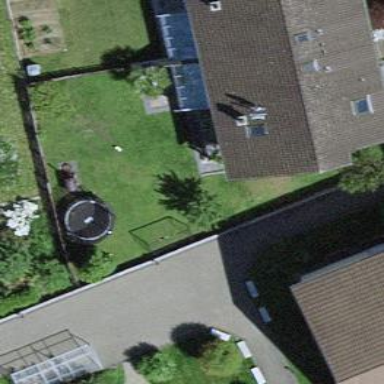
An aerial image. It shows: Simple house.